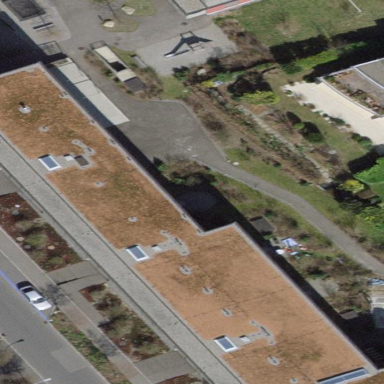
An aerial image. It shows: Flat-roofed building.